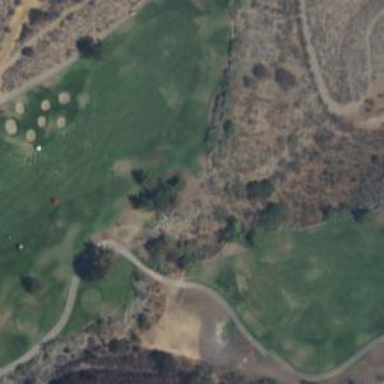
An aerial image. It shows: Golf fairway surrounded by grass.